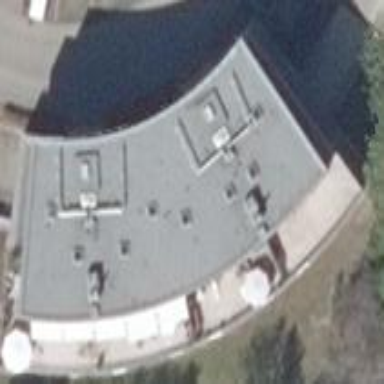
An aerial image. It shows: Building with flat roof. The building is white in color.